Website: walmart
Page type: account-selection
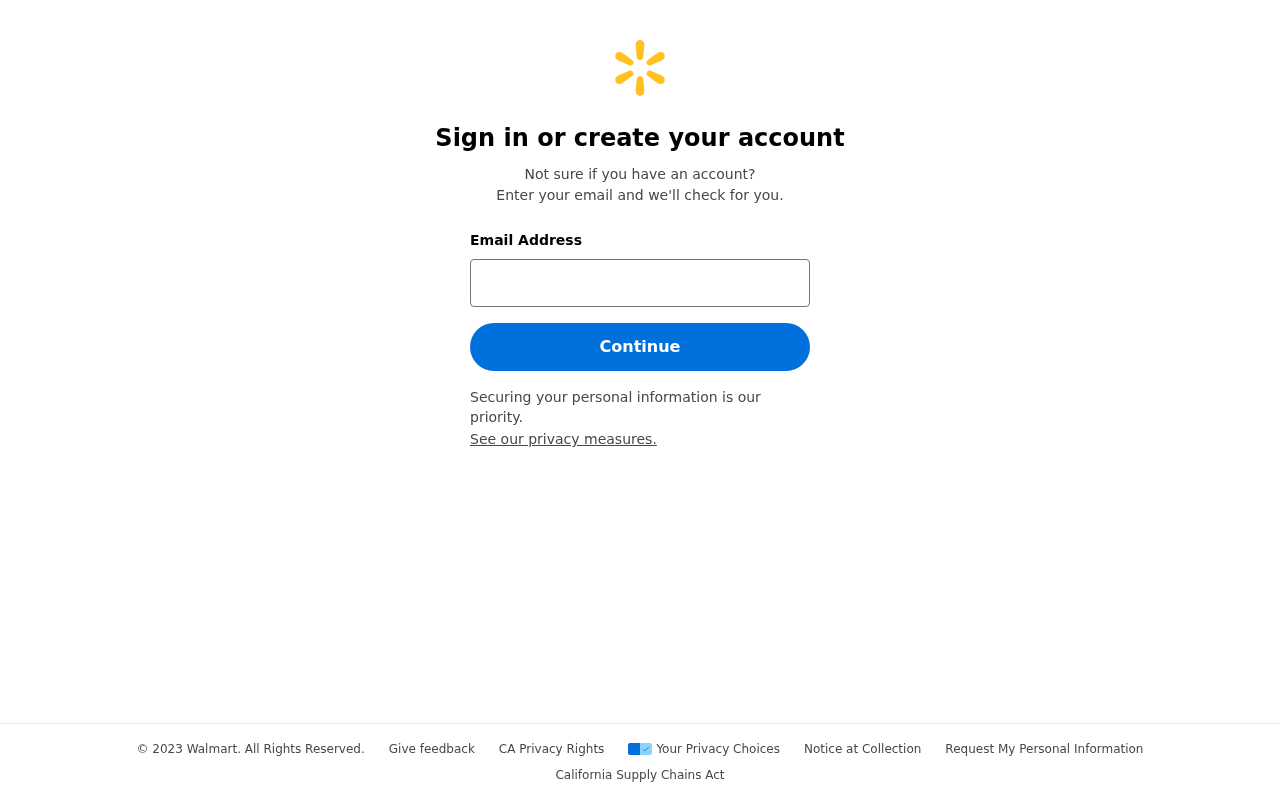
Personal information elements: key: PII_EMAIL
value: laurie_peters@yahoo.com